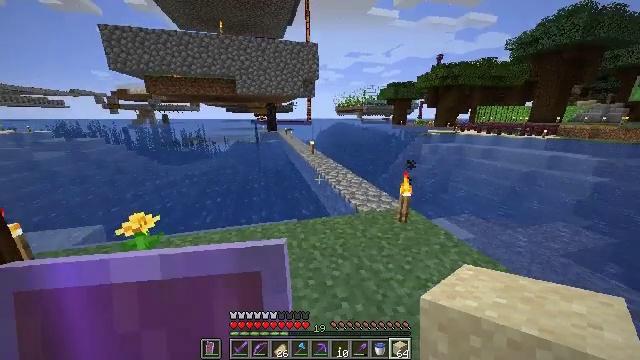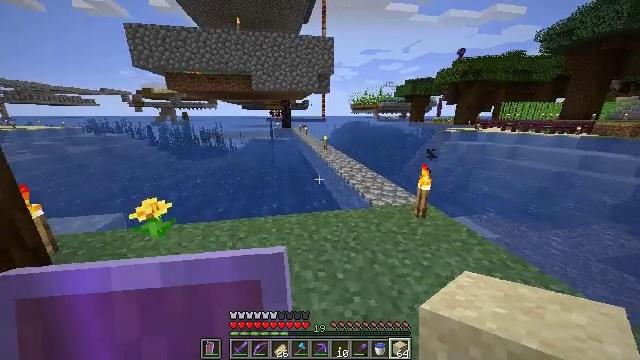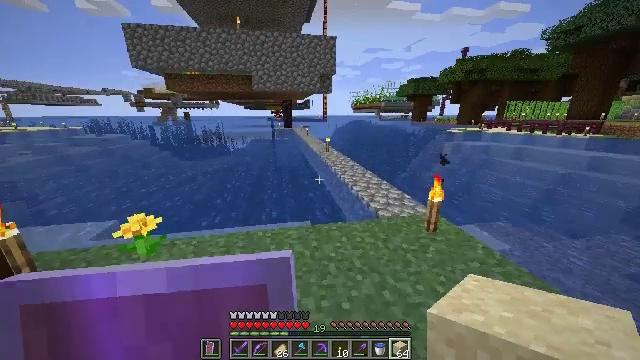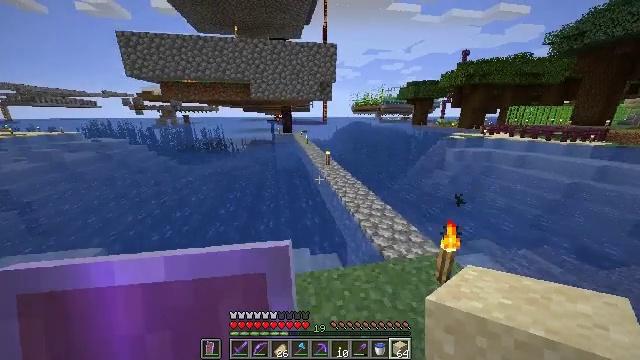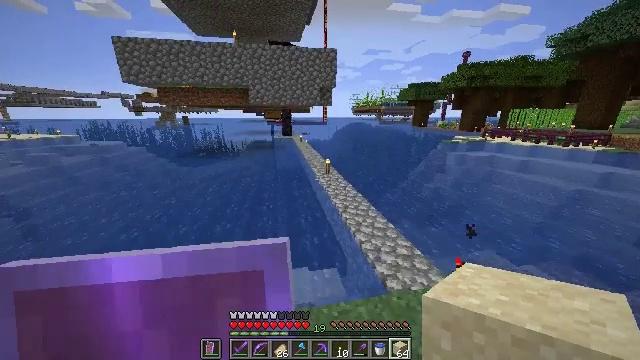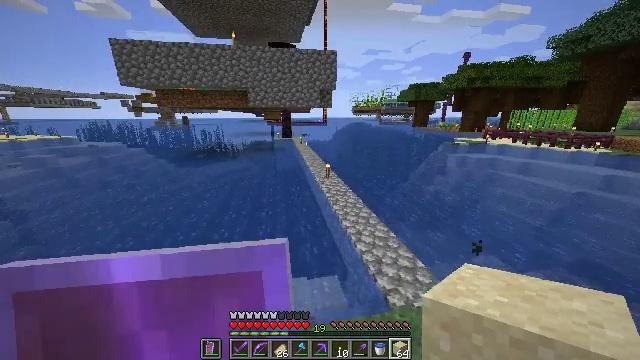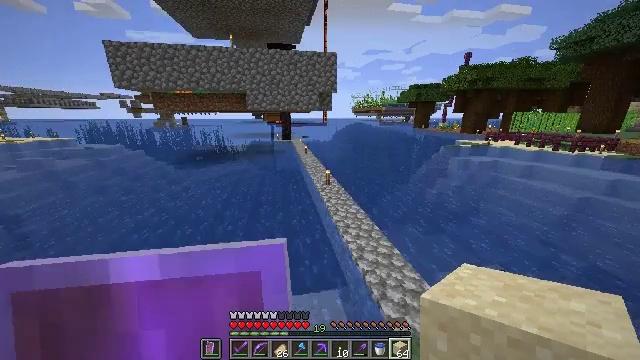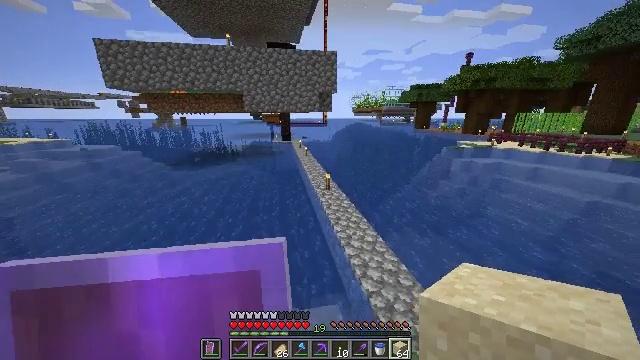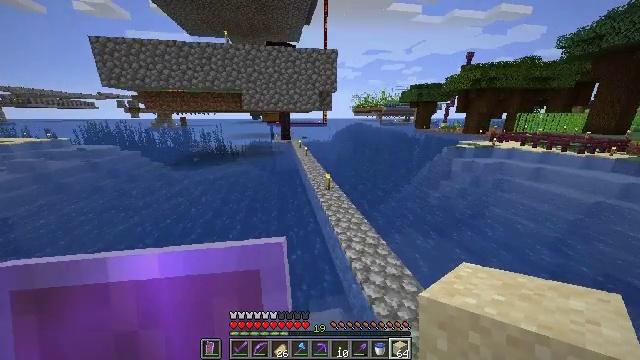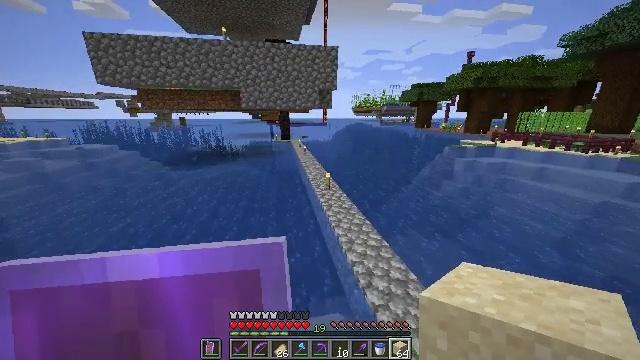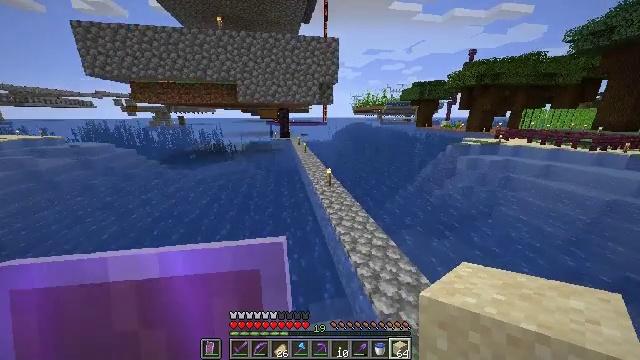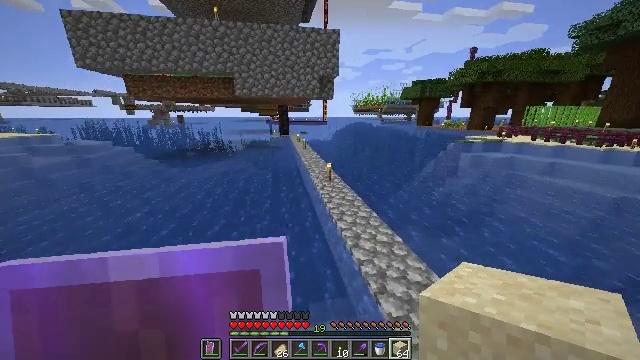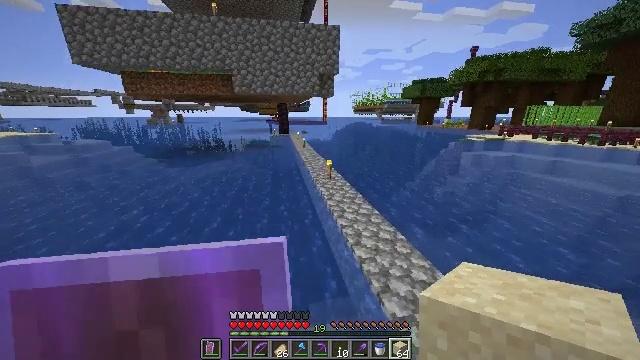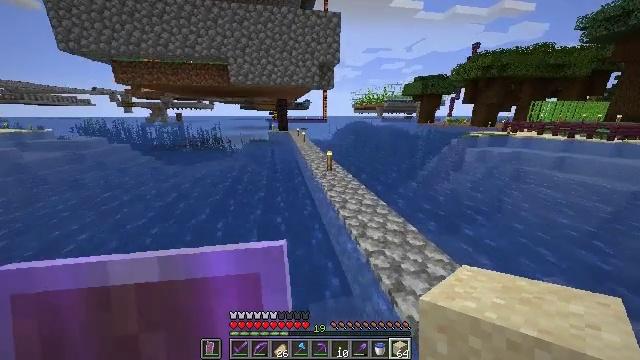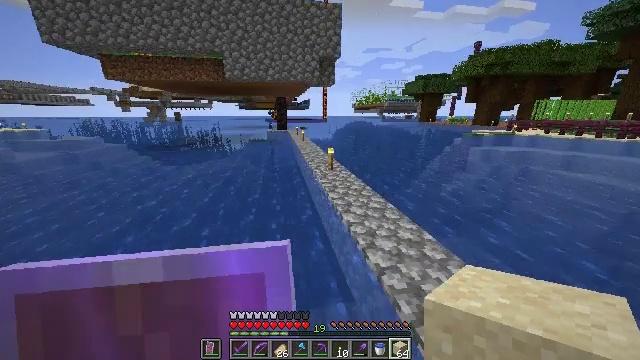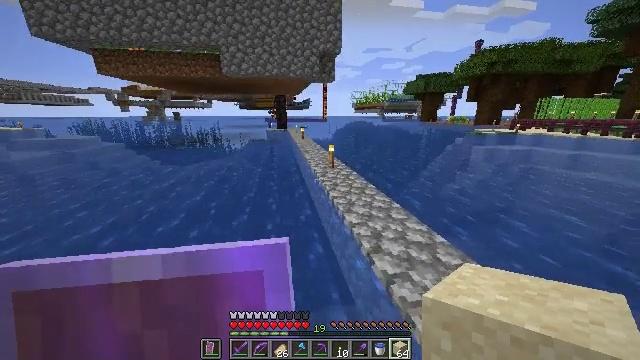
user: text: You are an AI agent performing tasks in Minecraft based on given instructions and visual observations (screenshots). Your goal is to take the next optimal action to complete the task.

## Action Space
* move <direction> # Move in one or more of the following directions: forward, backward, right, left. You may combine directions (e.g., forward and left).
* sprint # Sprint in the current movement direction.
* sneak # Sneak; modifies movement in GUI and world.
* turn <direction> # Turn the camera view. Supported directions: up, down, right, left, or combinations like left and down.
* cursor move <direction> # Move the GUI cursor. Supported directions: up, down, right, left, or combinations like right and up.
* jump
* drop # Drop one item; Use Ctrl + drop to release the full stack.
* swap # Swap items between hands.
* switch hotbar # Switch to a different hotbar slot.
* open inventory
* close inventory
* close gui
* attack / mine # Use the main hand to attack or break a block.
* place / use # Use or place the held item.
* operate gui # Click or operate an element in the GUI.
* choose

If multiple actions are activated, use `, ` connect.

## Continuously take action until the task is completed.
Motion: motion action
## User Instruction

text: Craft a block of TNT with sand and gunpowder.
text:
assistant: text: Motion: move forward, sprint, turn left
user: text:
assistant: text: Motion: move forward, sprint, jump
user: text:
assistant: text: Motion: move forward, sprint, jump
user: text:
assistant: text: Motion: move forward, sprint, jump
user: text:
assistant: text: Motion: move forward, sprint, jump
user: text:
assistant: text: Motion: move forward, sprint, jump
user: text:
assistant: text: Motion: move forward, sprint, jump
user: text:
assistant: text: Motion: move forward, sprint, jump
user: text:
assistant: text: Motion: move forward, sprint
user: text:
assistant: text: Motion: move forward, sprint
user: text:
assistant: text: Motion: move forward, sprint
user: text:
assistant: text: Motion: move forward, sprint
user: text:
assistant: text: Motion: move forward, sprint
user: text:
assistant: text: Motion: move forward, sprint
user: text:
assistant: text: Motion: move forward, sprint
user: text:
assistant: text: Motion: move forward, sprint, jump
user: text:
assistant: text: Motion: move forward, sprint, jump
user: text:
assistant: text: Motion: move forward, sprint, jump
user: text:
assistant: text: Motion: move forward, sprint, jump
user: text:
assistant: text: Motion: move forward, sprint, jump
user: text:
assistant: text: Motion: move forward, sprint, jump
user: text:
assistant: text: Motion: move forward, sprint, jump
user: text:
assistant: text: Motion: move forward, sprint, jump
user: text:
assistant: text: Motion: move forward, sprint, jump
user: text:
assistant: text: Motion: move forward, sprint, jump
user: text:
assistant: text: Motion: move forward, sprint, jump
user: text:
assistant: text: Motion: move forward, sprint, jump
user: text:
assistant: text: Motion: move forward, sprint, jump
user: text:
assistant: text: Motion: move forward, sprint, jump
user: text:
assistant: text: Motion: move forward, sprint